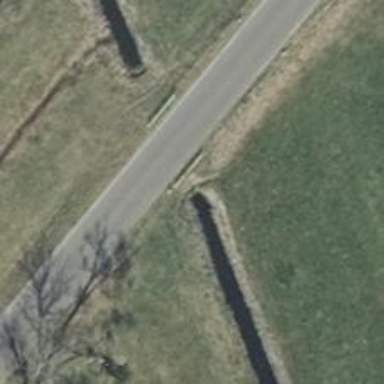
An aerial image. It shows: Culvert tunnel.